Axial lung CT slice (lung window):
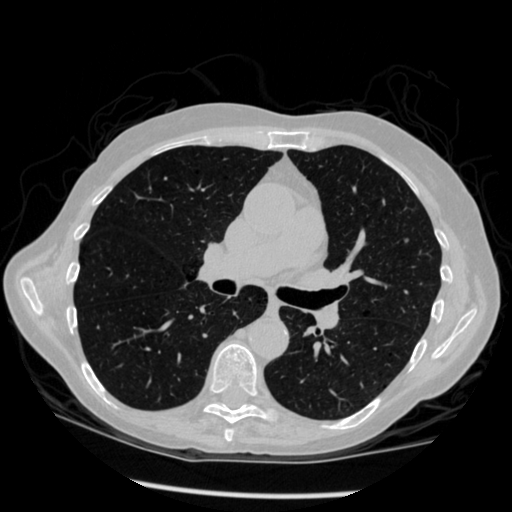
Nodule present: no